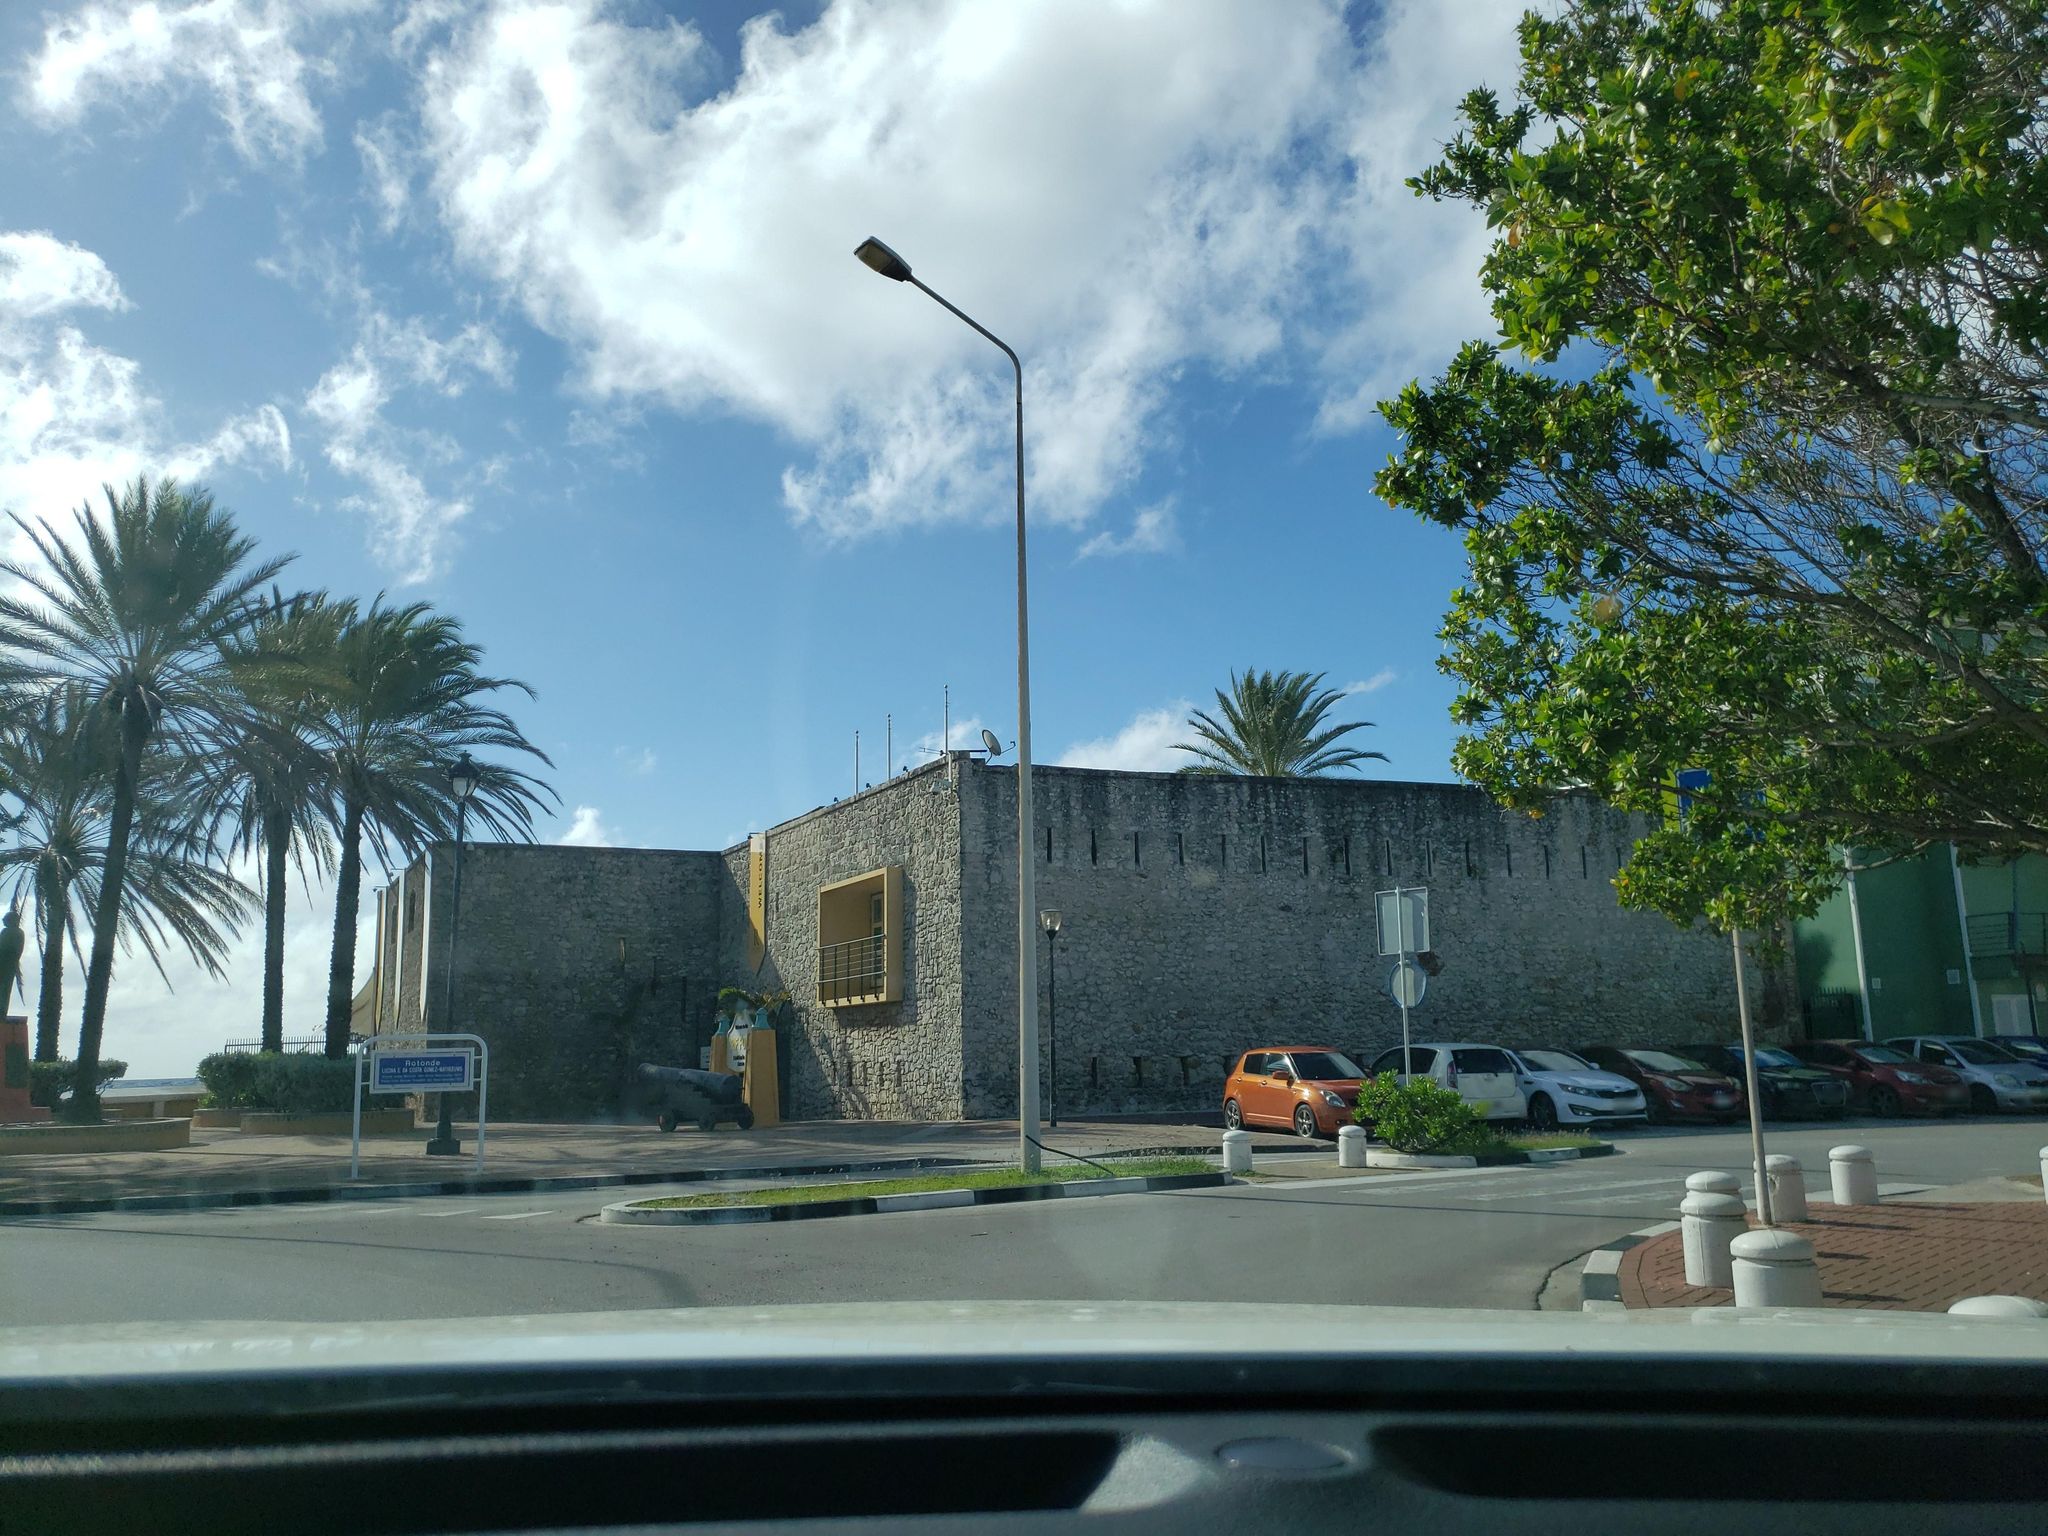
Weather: cloudy
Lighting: day
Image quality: good
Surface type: driving surface
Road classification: tertiary
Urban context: suburban or peri-urban
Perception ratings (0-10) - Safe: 1.9, Lively: 7.94, Beautiful: 5.72, Boring: 7.57, Depressing: 6.71, Wealthy: 4.35